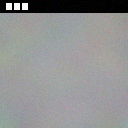
Screen state: on